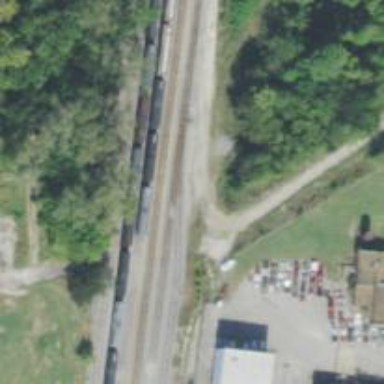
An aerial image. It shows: Railway yard.